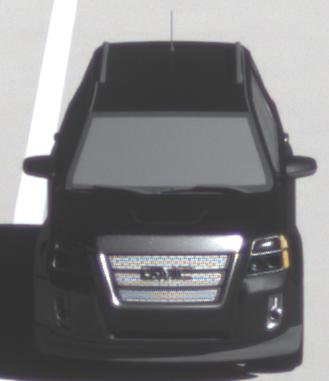
Make: GMC
Model: Terrain
Detailed model: Gen. 1
Model produced from: 2009
Model produced until: 2017
Doors: 5
Color: black
Road condition: dry road
Daytime: morning or afternoon
Contrast: high contrast